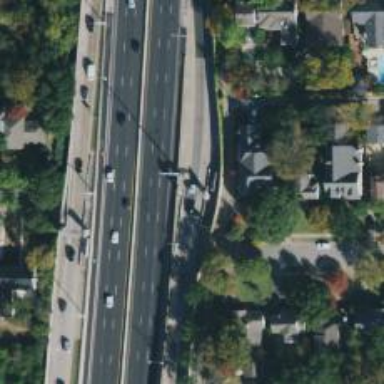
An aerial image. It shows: Toll gantry on the road.